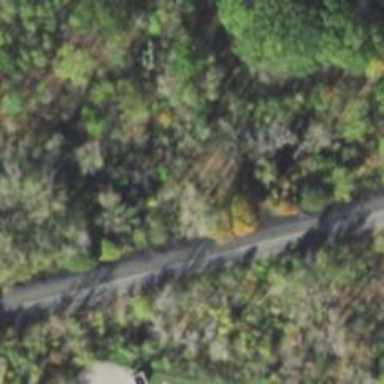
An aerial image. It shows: Historic light rail track that is now abandoned.